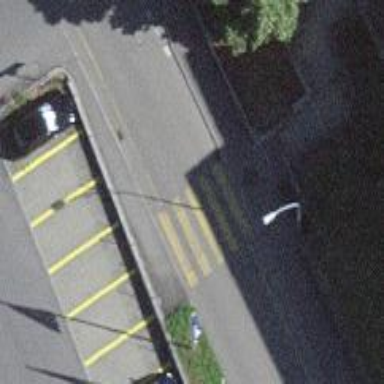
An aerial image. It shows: Uncontrolled zebra crossing on the road.